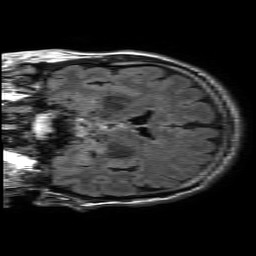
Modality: FLAIR
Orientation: coronal
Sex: male
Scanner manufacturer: philips
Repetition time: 11 s
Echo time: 0.125 s